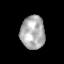
Tissue: skin
Cell type: Epithelial cells
Senescence score: 0.2413
Nuclear area (px): 791
Mean DAPI intensity: 174.298